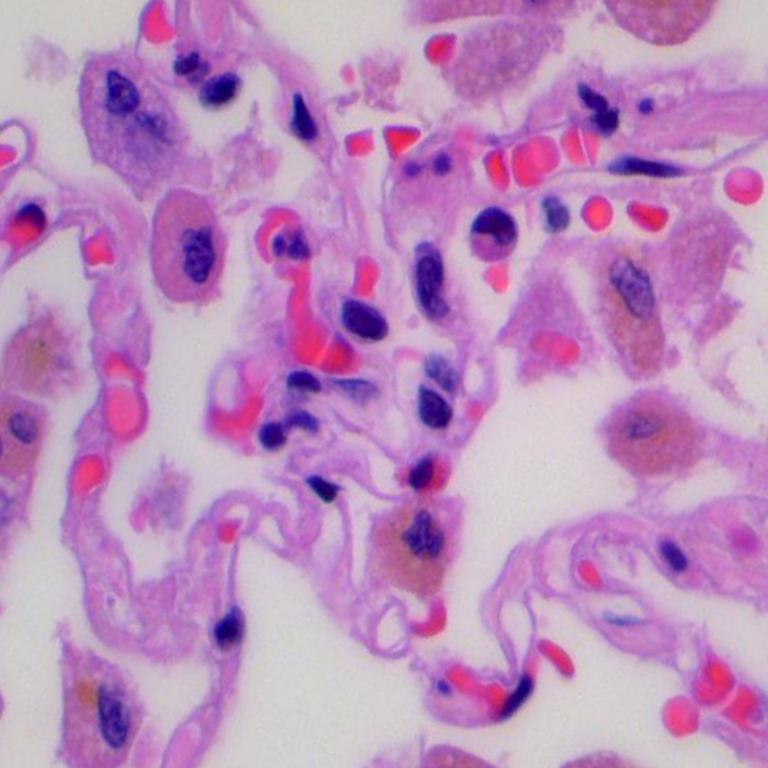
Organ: lung
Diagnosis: benign